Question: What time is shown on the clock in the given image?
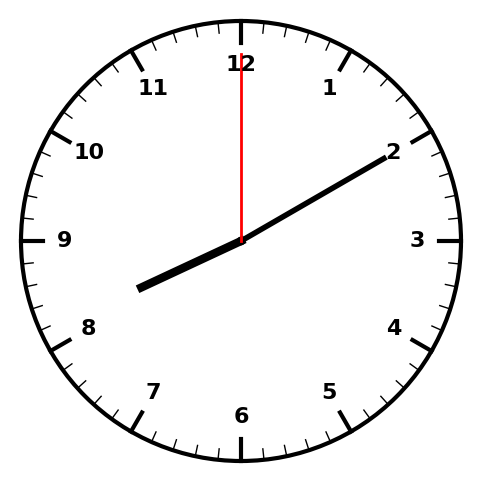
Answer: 08:10:00